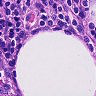
Metastatic tissue present: no